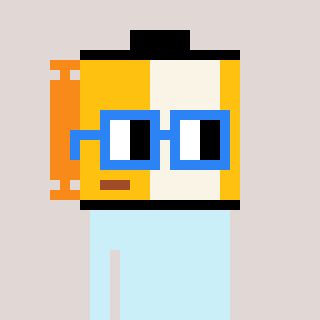
a pixel art character with square blue glasses, a film roll-shaped head and a magenta-colored body on a warm background